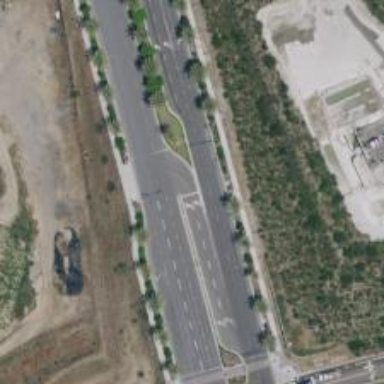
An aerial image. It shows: Secondary link road.